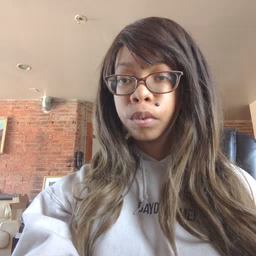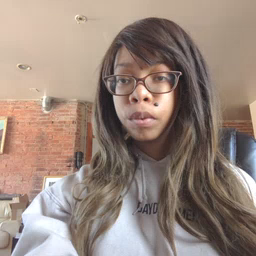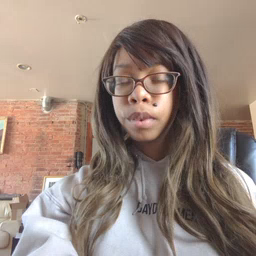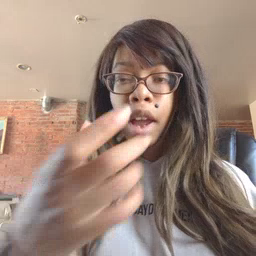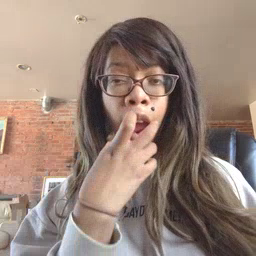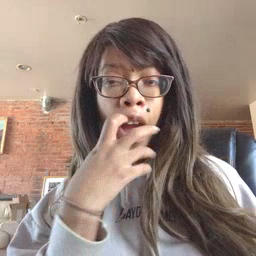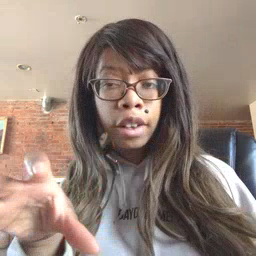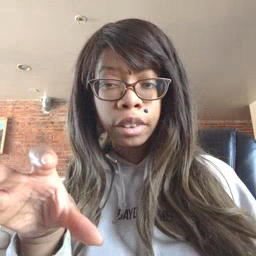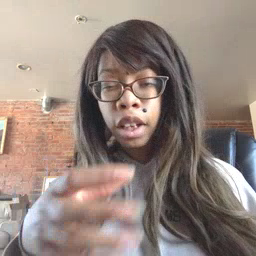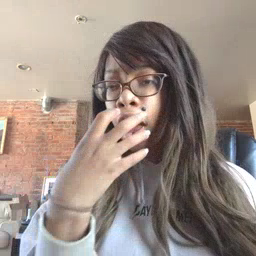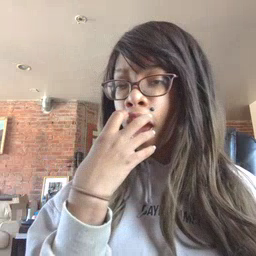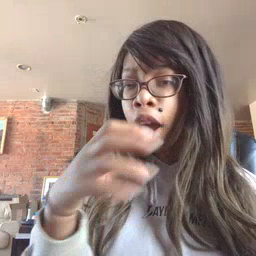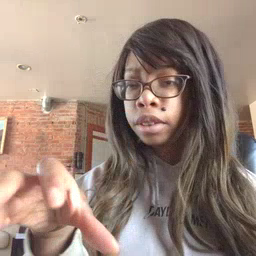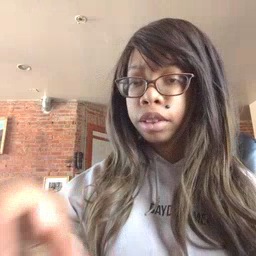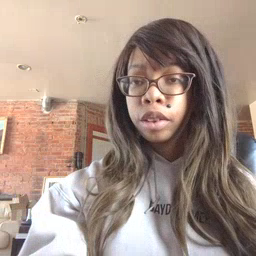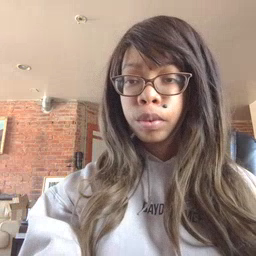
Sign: hot